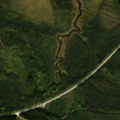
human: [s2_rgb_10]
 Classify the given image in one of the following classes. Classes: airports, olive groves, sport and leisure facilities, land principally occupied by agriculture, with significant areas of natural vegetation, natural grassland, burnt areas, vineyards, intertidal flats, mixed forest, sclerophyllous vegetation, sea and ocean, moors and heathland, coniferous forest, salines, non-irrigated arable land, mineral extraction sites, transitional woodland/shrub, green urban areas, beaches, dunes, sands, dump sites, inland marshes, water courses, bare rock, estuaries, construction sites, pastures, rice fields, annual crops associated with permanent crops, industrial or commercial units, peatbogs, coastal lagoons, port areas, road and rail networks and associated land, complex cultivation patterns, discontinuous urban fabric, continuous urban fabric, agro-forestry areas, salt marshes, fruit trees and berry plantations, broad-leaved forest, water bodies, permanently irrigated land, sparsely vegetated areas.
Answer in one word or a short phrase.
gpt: coniferous forest, mixed forest, peatbogs